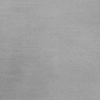
Label: dusty